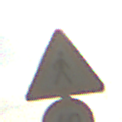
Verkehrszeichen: FussgaengerLinks
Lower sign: Geschwindigkeit40
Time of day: MorningAfternoon
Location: Outdoor (Suburban)
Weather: PartlyCloudy
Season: NotSpecified
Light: Natural